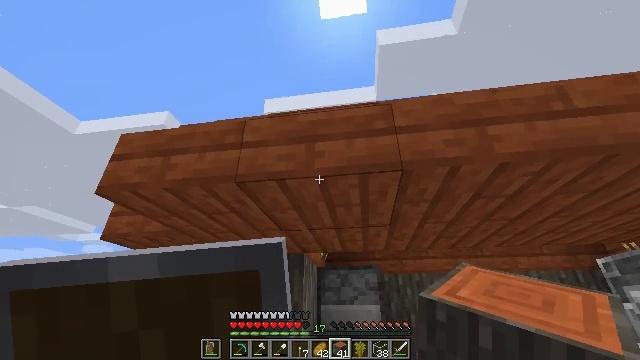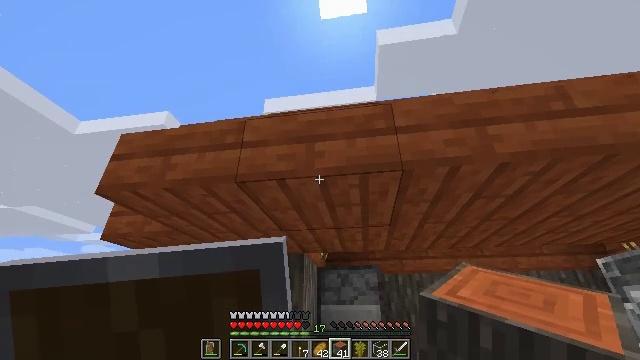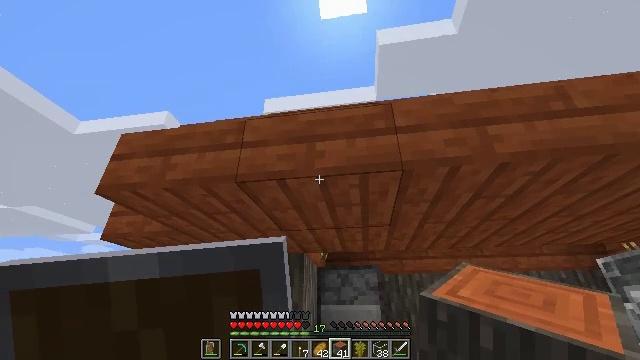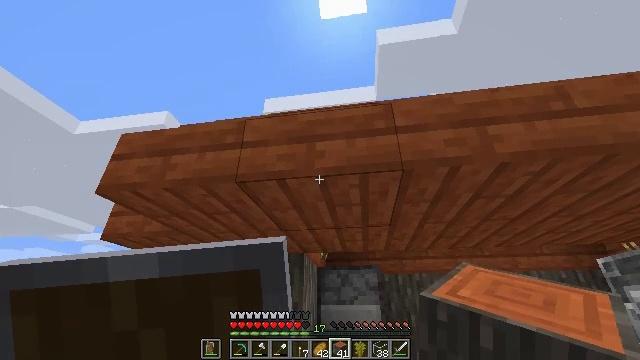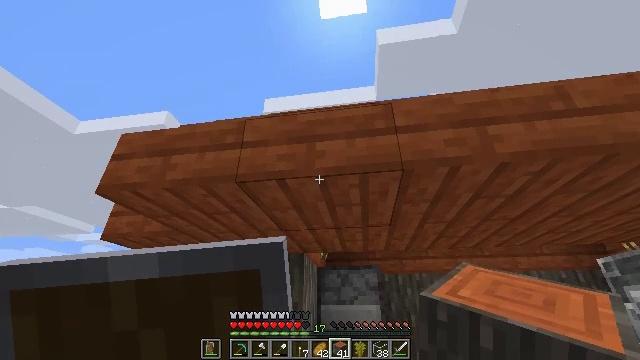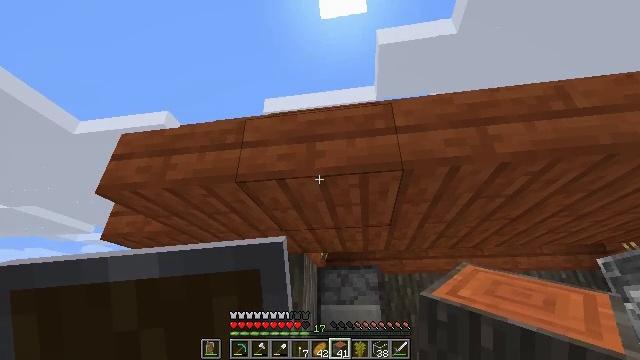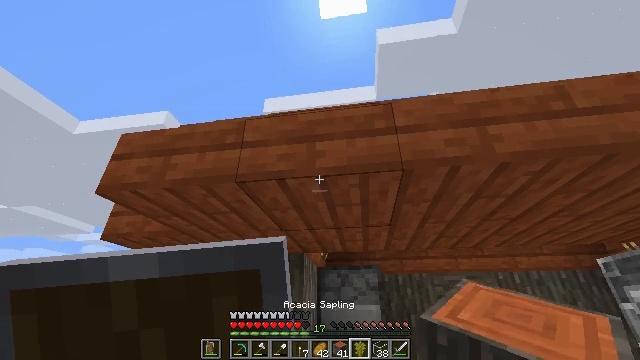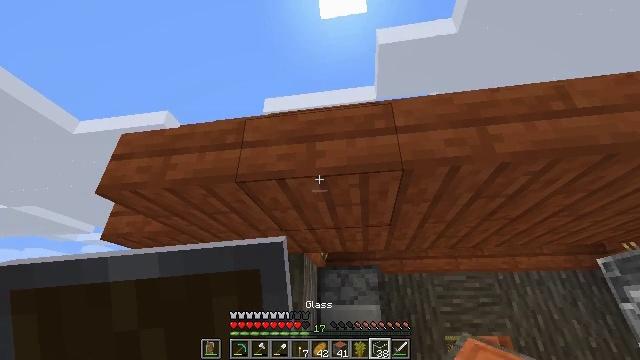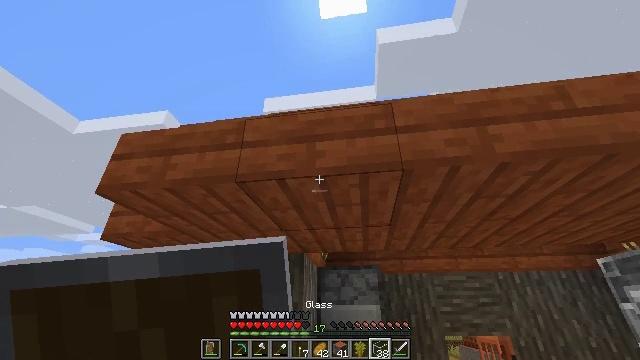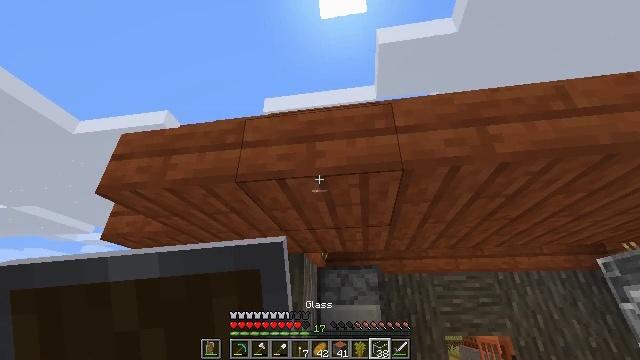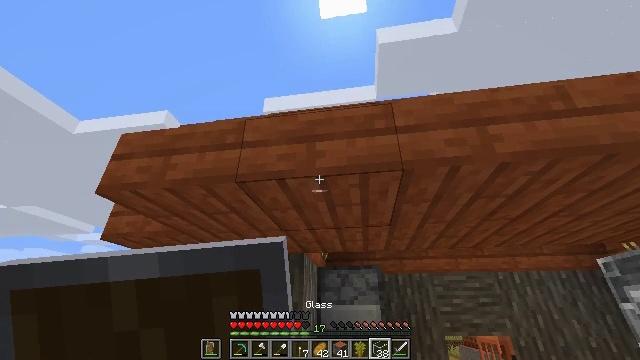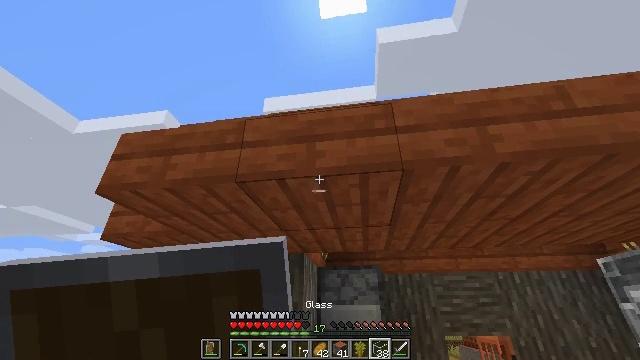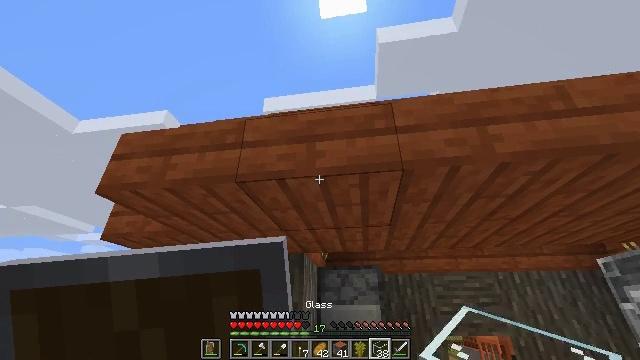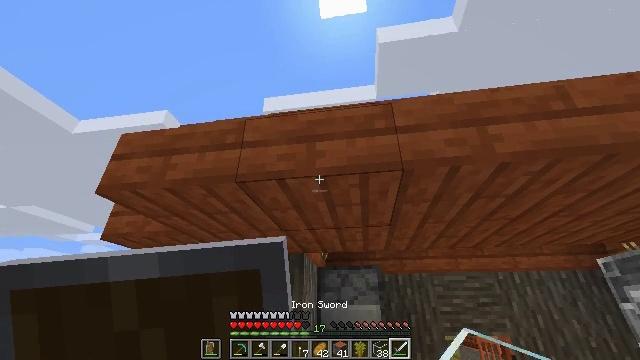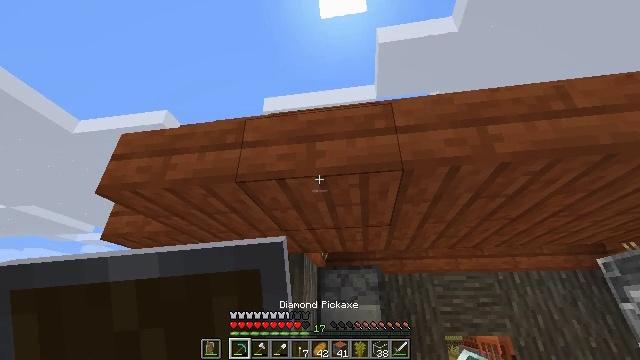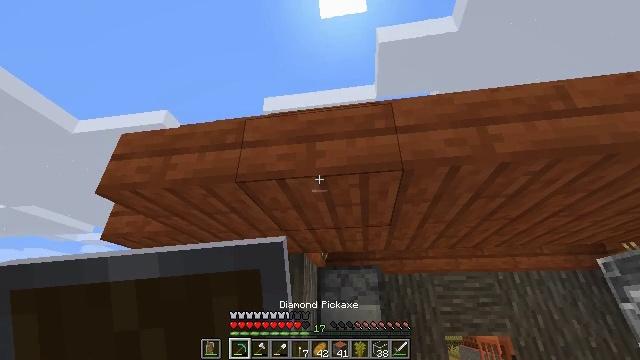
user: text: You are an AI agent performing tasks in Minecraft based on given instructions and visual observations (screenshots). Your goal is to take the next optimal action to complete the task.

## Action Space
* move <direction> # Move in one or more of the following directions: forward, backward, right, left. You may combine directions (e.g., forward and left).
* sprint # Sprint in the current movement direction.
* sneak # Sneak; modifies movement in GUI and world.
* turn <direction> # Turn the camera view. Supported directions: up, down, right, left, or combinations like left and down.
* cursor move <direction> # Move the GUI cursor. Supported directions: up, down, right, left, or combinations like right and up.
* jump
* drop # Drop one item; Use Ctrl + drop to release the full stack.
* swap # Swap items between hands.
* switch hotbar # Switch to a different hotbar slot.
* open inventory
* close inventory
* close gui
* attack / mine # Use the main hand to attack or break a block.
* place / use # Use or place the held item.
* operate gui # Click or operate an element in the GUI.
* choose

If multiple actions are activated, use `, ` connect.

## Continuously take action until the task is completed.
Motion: motion action
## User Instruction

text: Remove the acacia stairs from the structure.
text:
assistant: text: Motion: sneak
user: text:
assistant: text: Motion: sneak
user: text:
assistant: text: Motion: sneak
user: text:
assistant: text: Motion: sneak
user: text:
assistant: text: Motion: sneak
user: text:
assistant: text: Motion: sneak
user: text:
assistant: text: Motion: sneak
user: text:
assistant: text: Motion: sneak
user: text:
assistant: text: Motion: sneak
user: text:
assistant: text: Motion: sneak
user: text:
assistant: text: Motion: sneak
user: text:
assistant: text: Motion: sneak
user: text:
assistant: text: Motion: sneak
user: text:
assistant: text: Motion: sneak
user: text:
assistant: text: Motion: sneak
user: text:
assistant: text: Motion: sneak
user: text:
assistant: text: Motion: sneak
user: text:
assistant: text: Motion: sneak
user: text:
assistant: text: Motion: sneak
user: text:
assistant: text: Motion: sneak
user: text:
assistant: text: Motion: sneak
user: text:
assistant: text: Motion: sneak
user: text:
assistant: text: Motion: sneak
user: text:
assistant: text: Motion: sneak
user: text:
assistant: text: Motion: sneak
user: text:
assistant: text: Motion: sneak
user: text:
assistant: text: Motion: sneak
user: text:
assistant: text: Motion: sneak
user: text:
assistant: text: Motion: sneak, attack / mine
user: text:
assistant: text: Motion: sneak, attack / mine